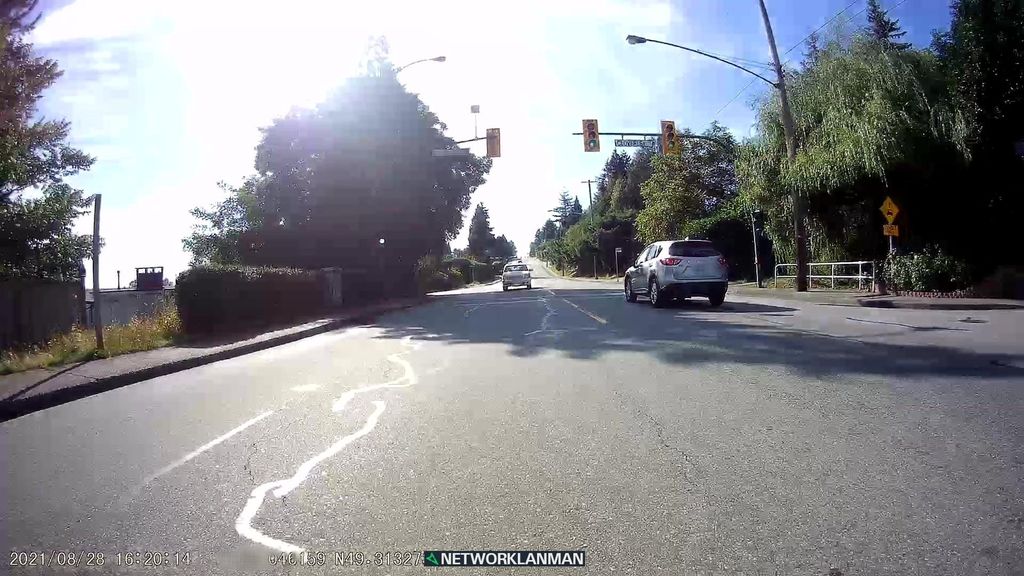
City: vancouver